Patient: sex M, age 48
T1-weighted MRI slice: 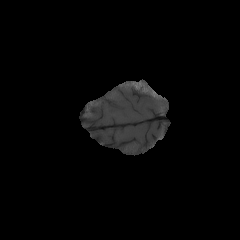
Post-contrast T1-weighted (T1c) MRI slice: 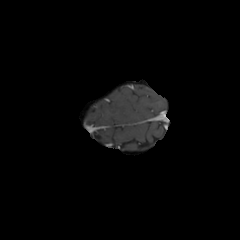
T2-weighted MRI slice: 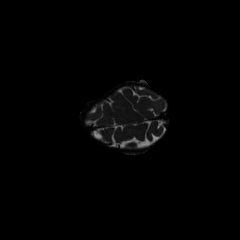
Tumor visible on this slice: yes
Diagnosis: Glioblastoma, IDH-wildtype
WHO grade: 4